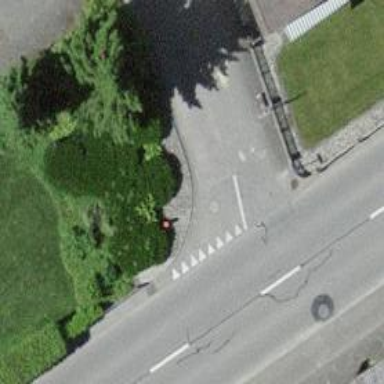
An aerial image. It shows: Road with "give way" sign.